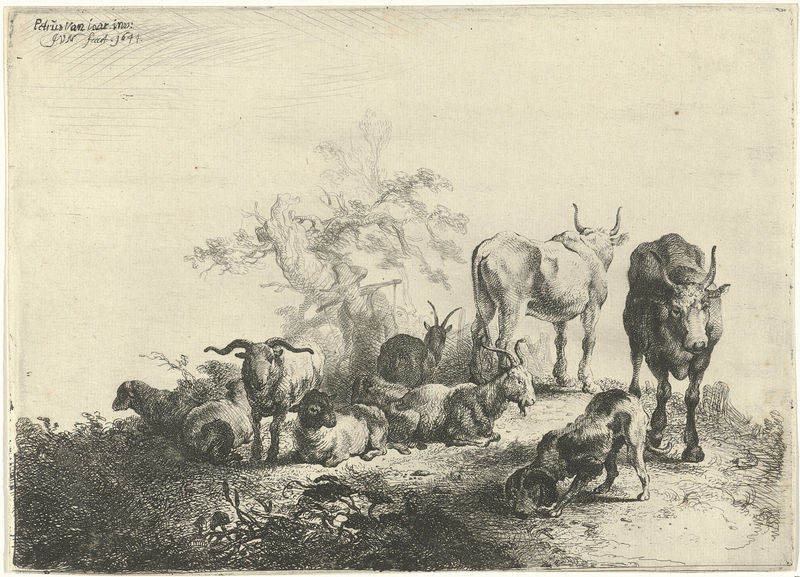
Titel: Landschap met vee en een melkmeid
Künstler: Jan van (1623-1676) Noordt
Standort: Amsterdam
Institution: Rijksmuseum
Schlagwörter: gravure, arbre, herbes, ferme, lithographie, moutons, vaches, chèvres, point d'eau